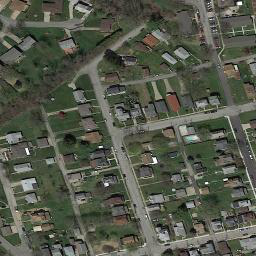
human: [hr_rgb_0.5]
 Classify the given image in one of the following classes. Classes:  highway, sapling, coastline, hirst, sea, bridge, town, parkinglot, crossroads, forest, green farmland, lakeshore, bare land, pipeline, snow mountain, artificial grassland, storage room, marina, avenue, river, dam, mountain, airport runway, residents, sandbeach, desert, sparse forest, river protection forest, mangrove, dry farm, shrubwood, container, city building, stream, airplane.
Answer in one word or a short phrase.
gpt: town